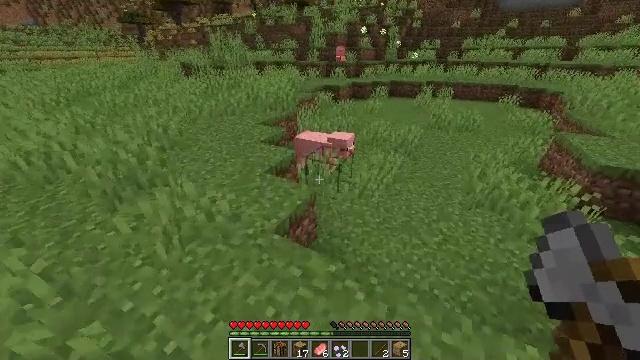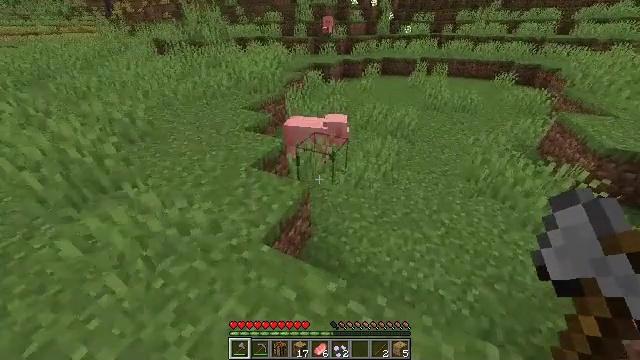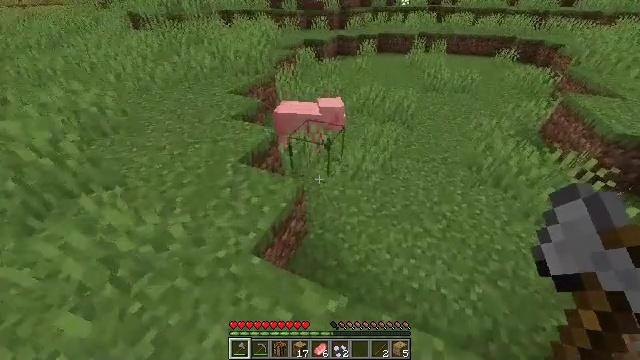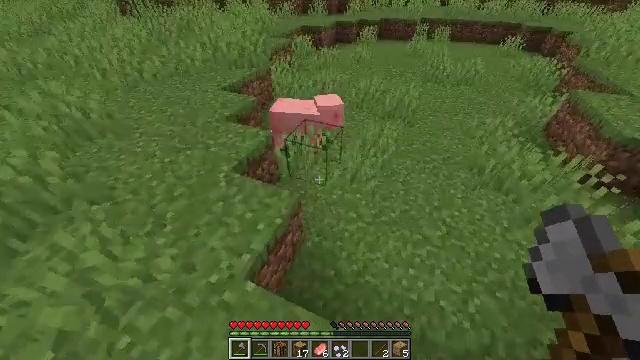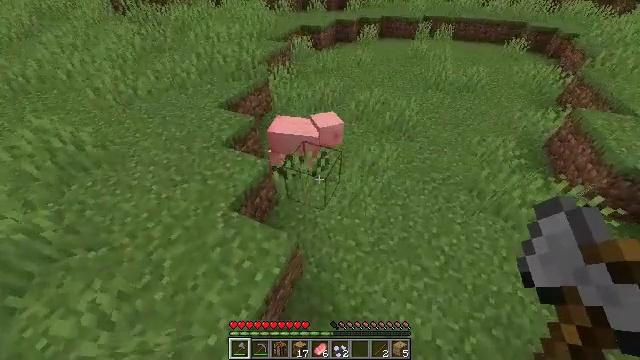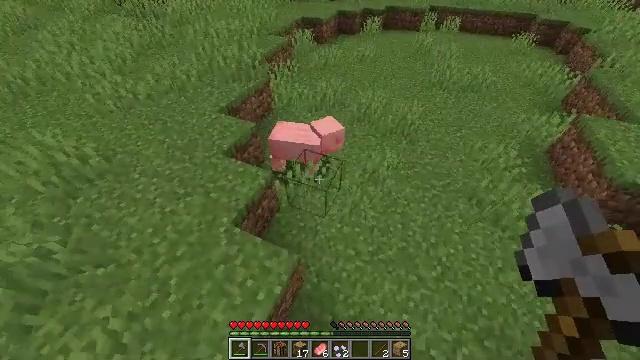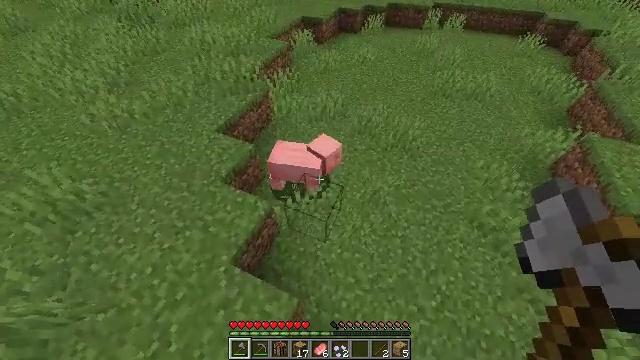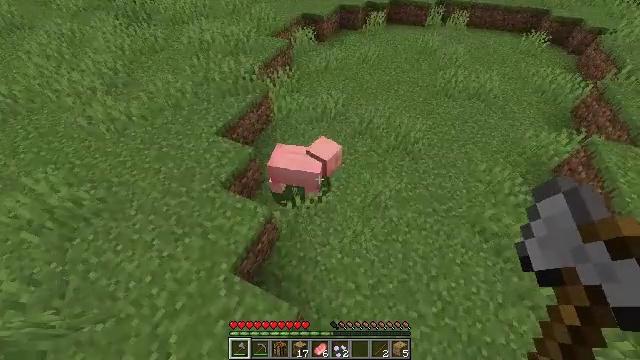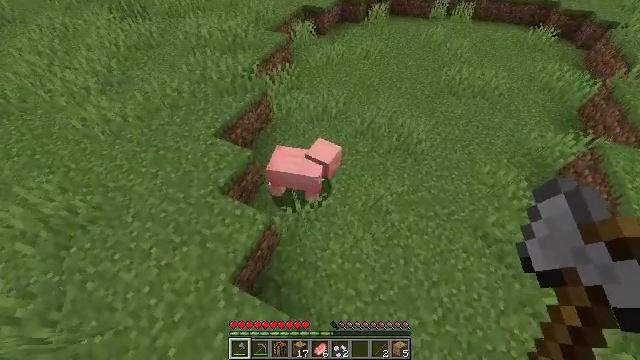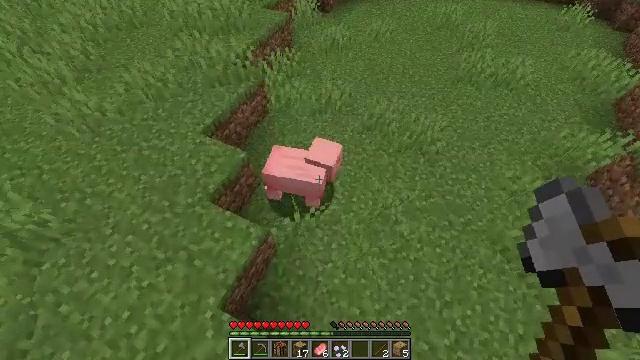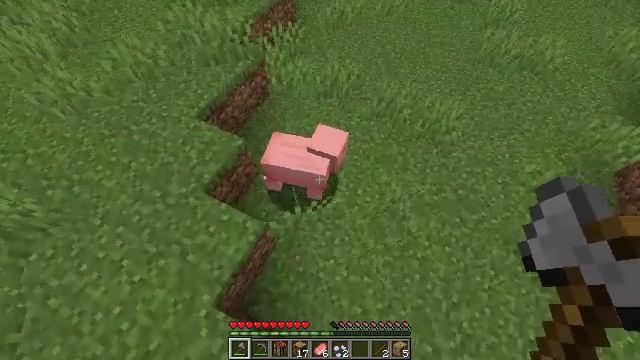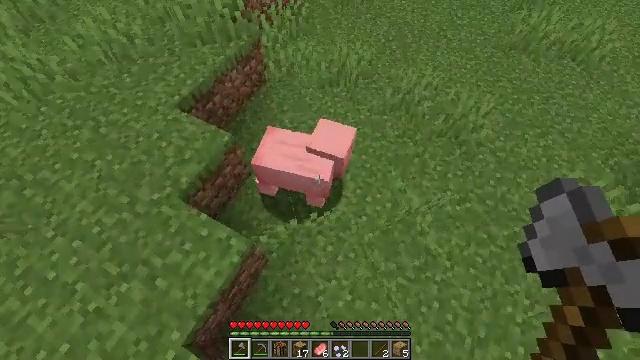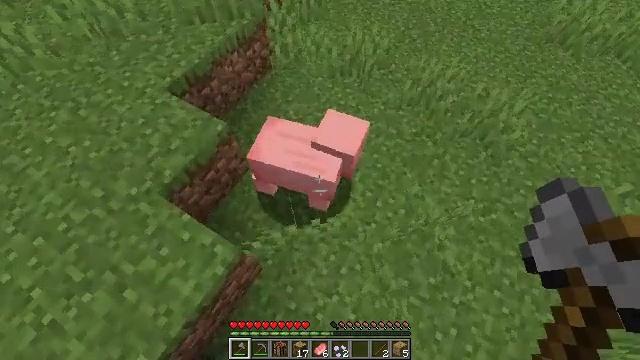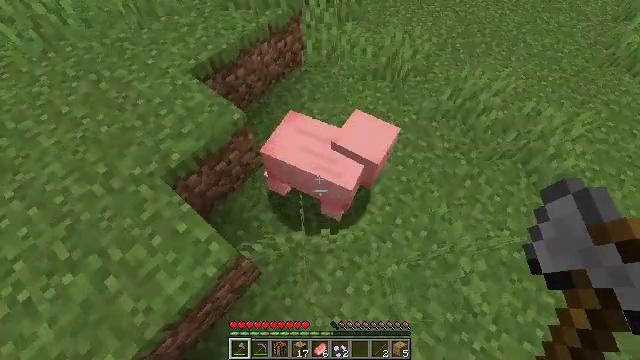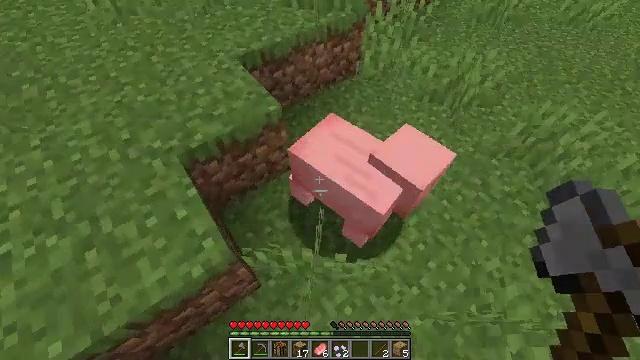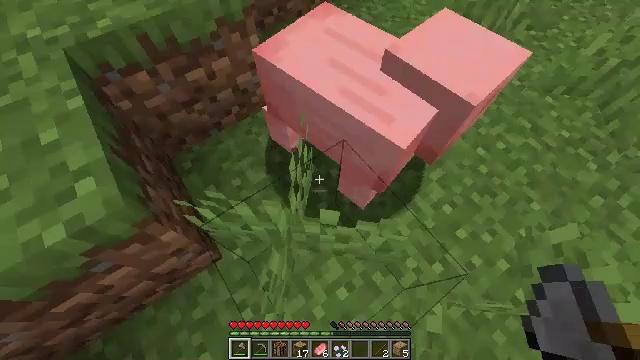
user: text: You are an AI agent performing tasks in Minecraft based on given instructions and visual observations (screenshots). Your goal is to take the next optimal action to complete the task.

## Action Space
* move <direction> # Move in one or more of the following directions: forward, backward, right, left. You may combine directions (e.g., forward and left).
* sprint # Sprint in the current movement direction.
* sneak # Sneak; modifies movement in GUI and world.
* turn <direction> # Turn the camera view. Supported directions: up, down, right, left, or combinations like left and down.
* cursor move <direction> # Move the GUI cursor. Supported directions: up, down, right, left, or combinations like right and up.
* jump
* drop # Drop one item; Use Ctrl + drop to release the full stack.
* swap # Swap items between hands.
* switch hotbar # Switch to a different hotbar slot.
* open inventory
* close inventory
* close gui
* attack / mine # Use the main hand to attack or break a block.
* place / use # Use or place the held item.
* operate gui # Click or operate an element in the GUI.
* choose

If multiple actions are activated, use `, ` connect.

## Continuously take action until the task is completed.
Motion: motion action
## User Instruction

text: Mine the grass in the plains.
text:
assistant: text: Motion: move forward, sprint, turn right and down
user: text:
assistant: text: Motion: move forward, sprint, turn right and down
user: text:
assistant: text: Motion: move forward, sprint, turn down, jump
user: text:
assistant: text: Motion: move forward, sprint, turn down, jump
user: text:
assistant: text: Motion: move forward, sprint, turn down, jump
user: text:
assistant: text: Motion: move forward, sprint, turn down, jump
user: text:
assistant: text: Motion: move forward, sprint, jump
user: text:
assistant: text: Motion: sprint, turn down
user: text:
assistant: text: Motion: turn down
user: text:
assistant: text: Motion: turn left and down
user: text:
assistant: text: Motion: turn left and down
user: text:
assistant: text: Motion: turn left
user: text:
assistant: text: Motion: turn left and up
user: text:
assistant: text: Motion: turn left and up
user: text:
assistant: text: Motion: turn left and down, attack / mine
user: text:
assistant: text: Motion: turn down, attack / mine
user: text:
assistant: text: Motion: attack / mine
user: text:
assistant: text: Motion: attack / mine
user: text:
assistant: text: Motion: no_op
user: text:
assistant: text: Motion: no_op
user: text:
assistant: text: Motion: no_op